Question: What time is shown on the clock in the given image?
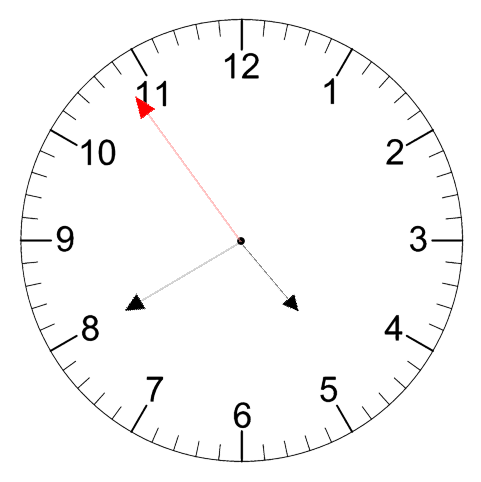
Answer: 04:39:54